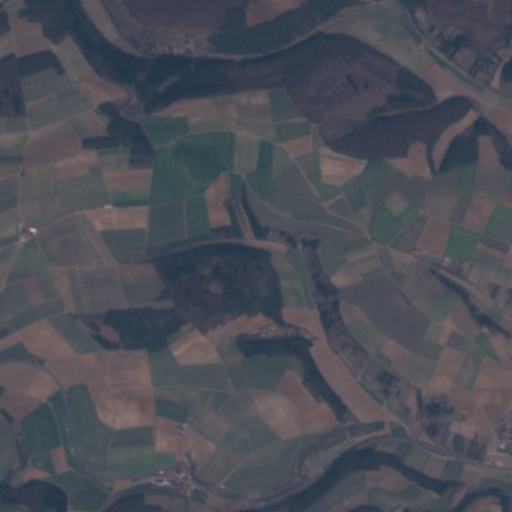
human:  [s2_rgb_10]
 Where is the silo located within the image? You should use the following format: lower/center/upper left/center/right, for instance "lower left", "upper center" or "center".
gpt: The silo is located in the lower left of the image.
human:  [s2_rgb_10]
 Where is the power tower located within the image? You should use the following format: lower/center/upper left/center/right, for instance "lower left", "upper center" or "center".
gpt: There is no power tower in the image.